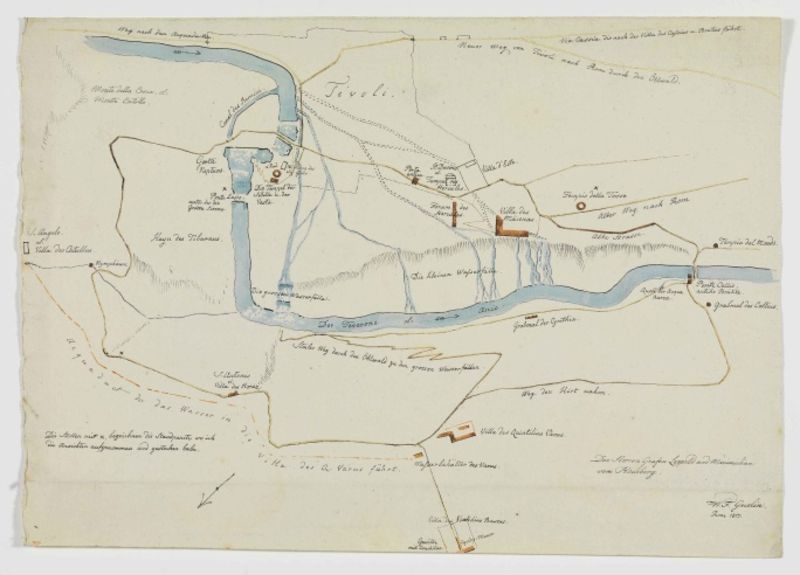
Titel: Karte von Tivoli
Künstler: Friedrich Wilhelm Gmelin
Standort: Karlsruhe
Institution: Staatliche Kunsthalle Karlsruhe
Schlagwörter: berg, blau, wasser, weiß, fluss, gelb, landschaft, stadt, ufer, braun, grau, orange, schwarz, skizze, straße, zeichnung, anlage, gebäude, haus, park, rot, weg, zaun, bach, flusslauf, häuser, hügel, brücke, gewässer, kanal, kirche, pfad, wege, land, blatt, tal, wasserfall, handel, kreis, schrift, papier, umrisse, italien, ort, abhang, berge, gebirge, hang, grafik, graphik, grenze, linien, schriftzug, französisch, wehr, deutsch, striche, umriss, befestigung, kirchen, straßen, linie, text, lauf, beschriftung, quer, worte, koloriert, bleistift, stift, namen, rom, villa, karte, zeichnen, mittelalter, back, graben, stadtmauer, plan, landkarte, städte, tirol, pfeil, verlauf, waser, handschrift, kaskaden, zelt, bezeichnung, legende, brücken, flüsse, tiber, orte, hadrian, lageplan, bebauung, villen, straßennetz, übersicht, stadtplanung, quelle, gemarkung, grenzen, lau, kolosseum, map, italienisch, kanäle, gebiete, koordinaten, begrenzung, tivoli, bäche, zulauf, gräben, trassen, wasserfälle, graphiik, staumauer, mobilität, nordpfeil, handgeschrieben, stadtmauern, schlachtplan, infrastruktur, flussverlauf, nebenfluss, verkehrswege, zuflüsse, 19. jahrhundert, e, 1650, handgezeichnet, ok, zeichnungg, starssen, aufsichtstadt, wasserversorgung, belagerungsplan, handcolorierung, mobilitäthandel, wasserbau, zubringer, villa d'este, tiveli, flusskarte